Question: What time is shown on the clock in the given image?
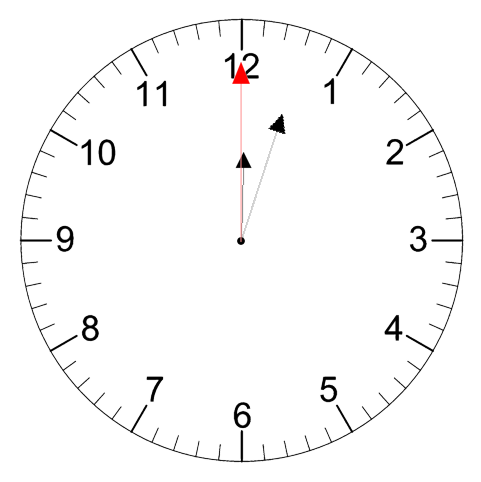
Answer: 12:03:00